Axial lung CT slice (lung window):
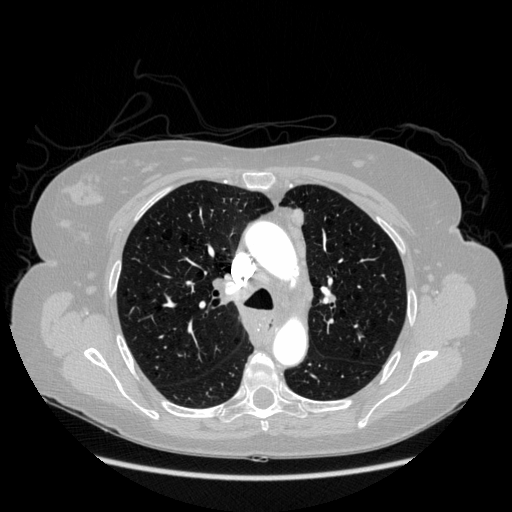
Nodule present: no